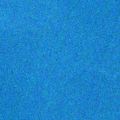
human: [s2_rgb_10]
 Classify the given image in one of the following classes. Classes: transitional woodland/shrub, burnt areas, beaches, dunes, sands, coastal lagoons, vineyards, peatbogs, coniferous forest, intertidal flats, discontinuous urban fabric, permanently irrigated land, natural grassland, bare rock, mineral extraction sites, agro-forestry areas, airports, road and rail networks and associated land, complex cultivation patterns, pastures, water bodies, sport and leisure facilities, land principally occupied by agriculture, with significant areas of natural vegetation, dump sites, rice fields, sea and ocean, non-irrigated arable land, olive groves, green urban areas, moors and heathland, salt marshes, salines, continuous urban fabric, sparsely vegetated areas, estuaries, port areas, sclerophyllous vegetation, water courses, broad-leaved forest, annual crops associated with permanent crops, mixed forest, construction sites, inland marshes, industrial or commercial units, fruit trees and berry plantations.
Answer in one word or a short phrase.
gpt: sea and ocean